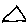
Label: triangle